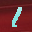
Label: 1